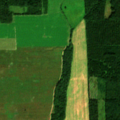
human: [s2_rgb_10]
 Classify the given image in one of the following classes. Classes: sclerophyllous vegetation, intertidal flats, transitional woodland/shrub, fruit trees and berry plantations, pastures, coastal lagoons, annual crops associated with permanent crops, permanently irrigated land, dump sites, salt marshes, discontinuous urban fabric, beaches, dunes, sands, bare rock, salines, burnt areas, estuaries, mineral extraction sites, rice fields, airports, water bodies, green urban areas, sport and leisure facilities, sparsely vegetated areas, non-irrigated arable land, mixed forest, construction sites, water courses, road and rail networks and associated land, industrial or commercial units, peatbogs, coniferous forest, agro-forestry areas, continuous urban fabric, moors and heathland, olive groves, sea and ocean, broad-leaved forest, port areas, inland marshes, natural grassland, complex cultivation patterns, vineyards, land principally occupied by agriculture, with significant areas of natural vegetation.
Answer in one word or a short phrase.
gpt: non-irrigated arable land, pastures, broad-leaved forest, coniferous forest, mixed forest, transitional woodland/shrub